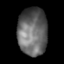
Tissue: lung
Cell type: Epithelial cells
Senescence score: 0.2284
Nuclear area (px): 1375
Mean DAPI intensity: 102.715